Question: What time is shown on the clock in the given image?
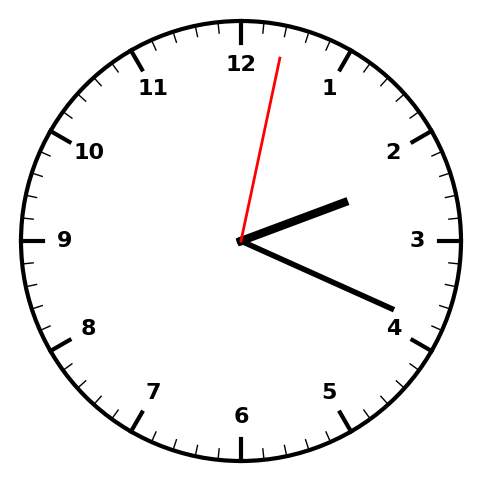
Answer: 02:19:02